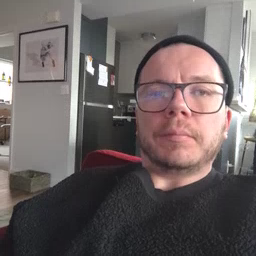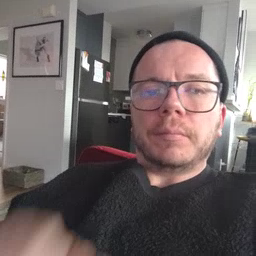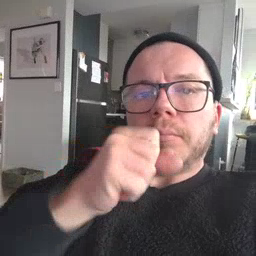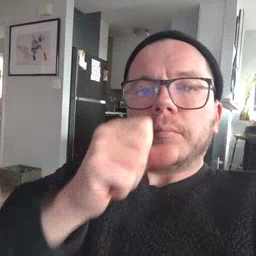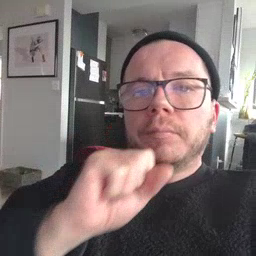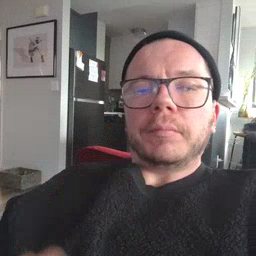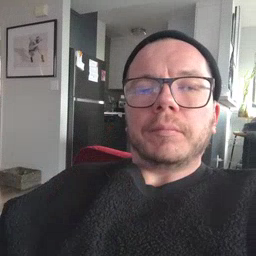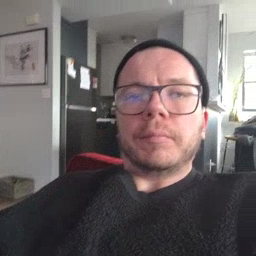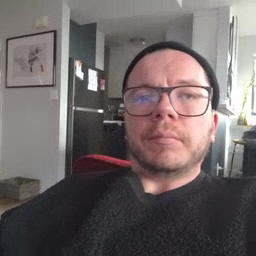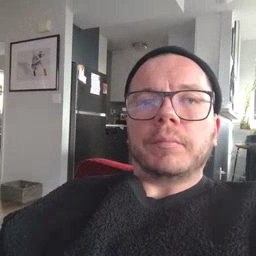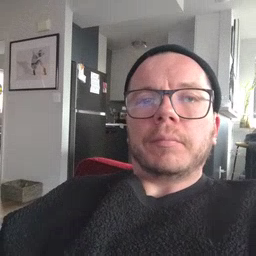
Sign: icecream